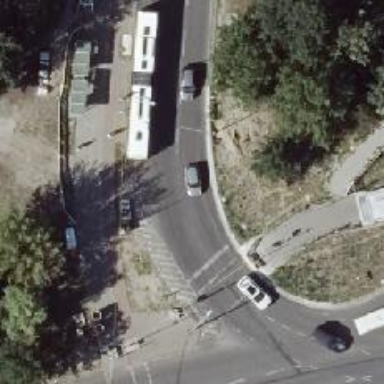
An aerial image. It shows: Footway passing through tunnel.